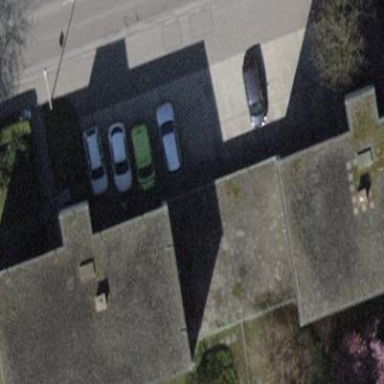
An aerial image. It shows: Group of garages.